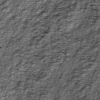
Label: not_dusty